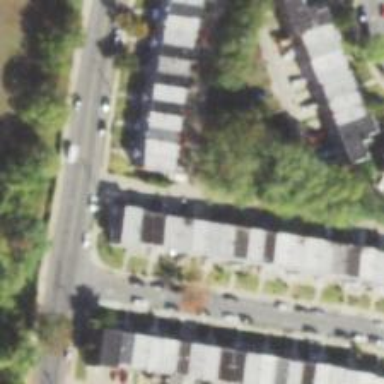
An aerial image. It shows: Alleyway designated as service road.